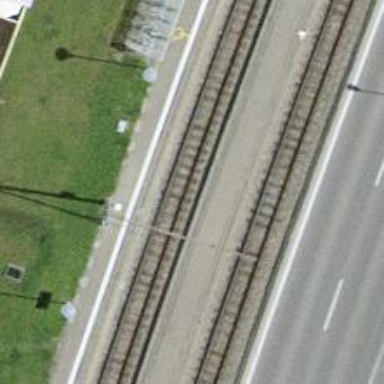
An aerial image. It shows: Narrow-gauge railway track electrified by contact line.